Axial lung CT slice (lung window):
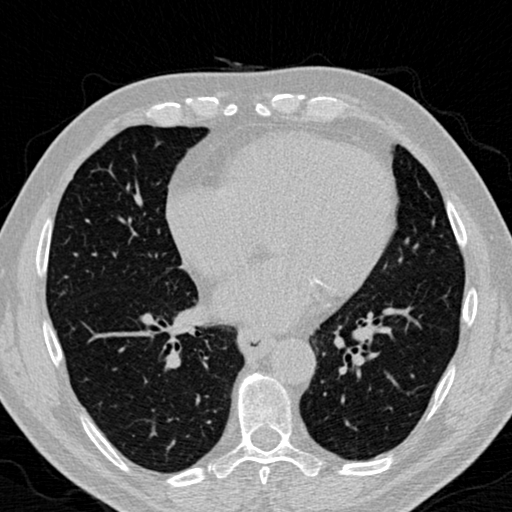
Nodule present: no